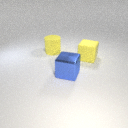
large yellow rubber cube behind large blue metal cube